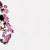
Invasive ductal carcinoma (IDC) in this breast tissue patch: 0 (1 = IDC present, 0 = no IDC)